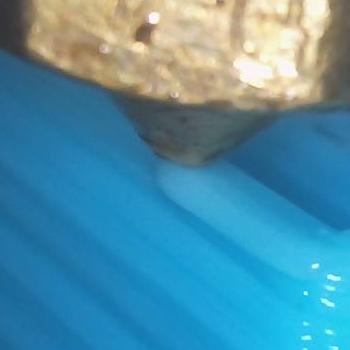
Flow rate: 283%